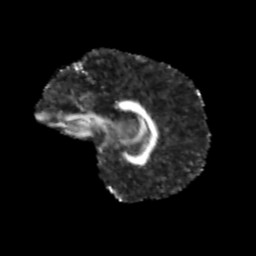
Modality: FA
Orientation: sagittal
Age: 11
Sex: female
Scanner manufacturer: siemens
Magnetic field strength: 3 T
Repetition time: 3.8 s
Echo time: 0.07 s